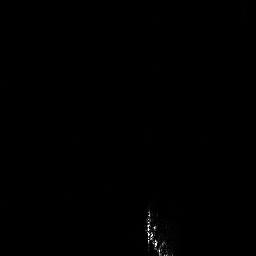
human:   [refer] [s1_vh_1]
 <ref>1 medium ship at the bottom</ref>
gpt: <box>[[55, 79, 67, 99, 0]]</box>